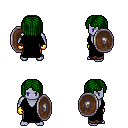
a pixel art fantasy rpg character, male body template, dark elf, purple skin, black robe, robe skirt, green pageboy hairstyle, gold gloves, shield, four views (front, back, left, right), 2x2 character sprite sheet, small pixel art, hard edges, no anti-aliasing